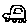
Label: car